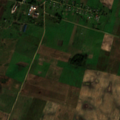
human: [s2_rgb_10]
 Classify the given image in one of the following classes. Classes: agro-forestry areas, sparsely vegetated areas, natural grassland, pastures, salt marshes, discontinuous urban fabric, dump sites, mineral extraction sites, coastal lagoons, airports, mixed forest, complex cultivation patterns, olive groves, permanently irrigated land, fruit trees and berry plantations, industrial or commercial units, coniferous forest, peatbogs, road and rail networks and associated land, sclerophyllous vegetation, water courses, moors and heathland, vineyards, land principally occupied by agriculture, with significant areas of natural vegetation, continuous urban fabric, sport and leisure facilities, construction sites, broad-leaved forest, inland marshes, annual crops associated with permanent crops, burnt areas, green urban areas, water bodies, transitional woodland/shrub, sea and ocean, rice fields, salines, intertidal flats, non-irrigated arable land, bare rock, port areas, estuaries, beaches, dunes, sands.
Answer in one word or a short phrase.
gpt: discontinuous urban fabric, non-irrigated arable land, pastures, complex cultivation patterns